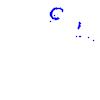
Particle: proton